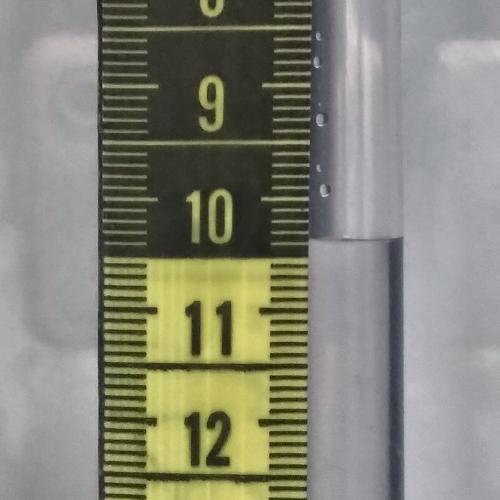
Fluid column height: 10.4 cm